Aerial crown-view tile of a tropical tree (Barro Colorado Island, Panama), acquired 20241112:
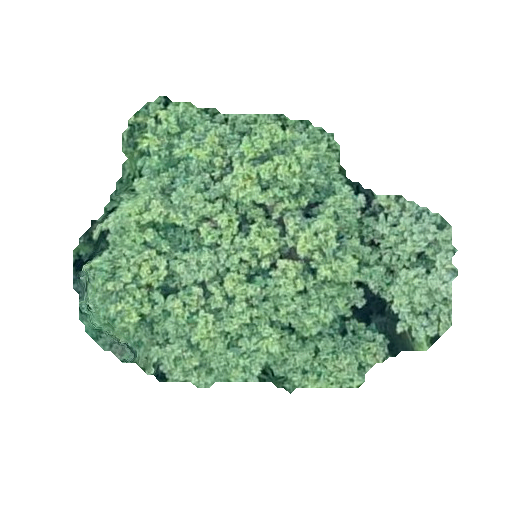
Species: Hieronyma alchorneoides
GBIF accepted scientific name: Hieronyma alchorneoides
Crown area: 126.312 m²